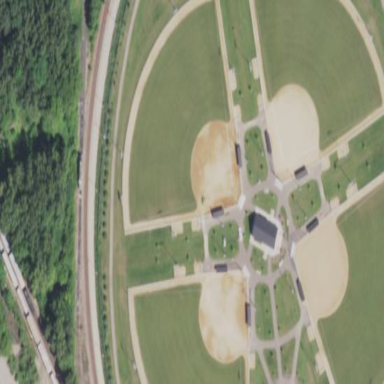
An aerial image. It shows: Baseball pitch for leisure land activities.